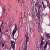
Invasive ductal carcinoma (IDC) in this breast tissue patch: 1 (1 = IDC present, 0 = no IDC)